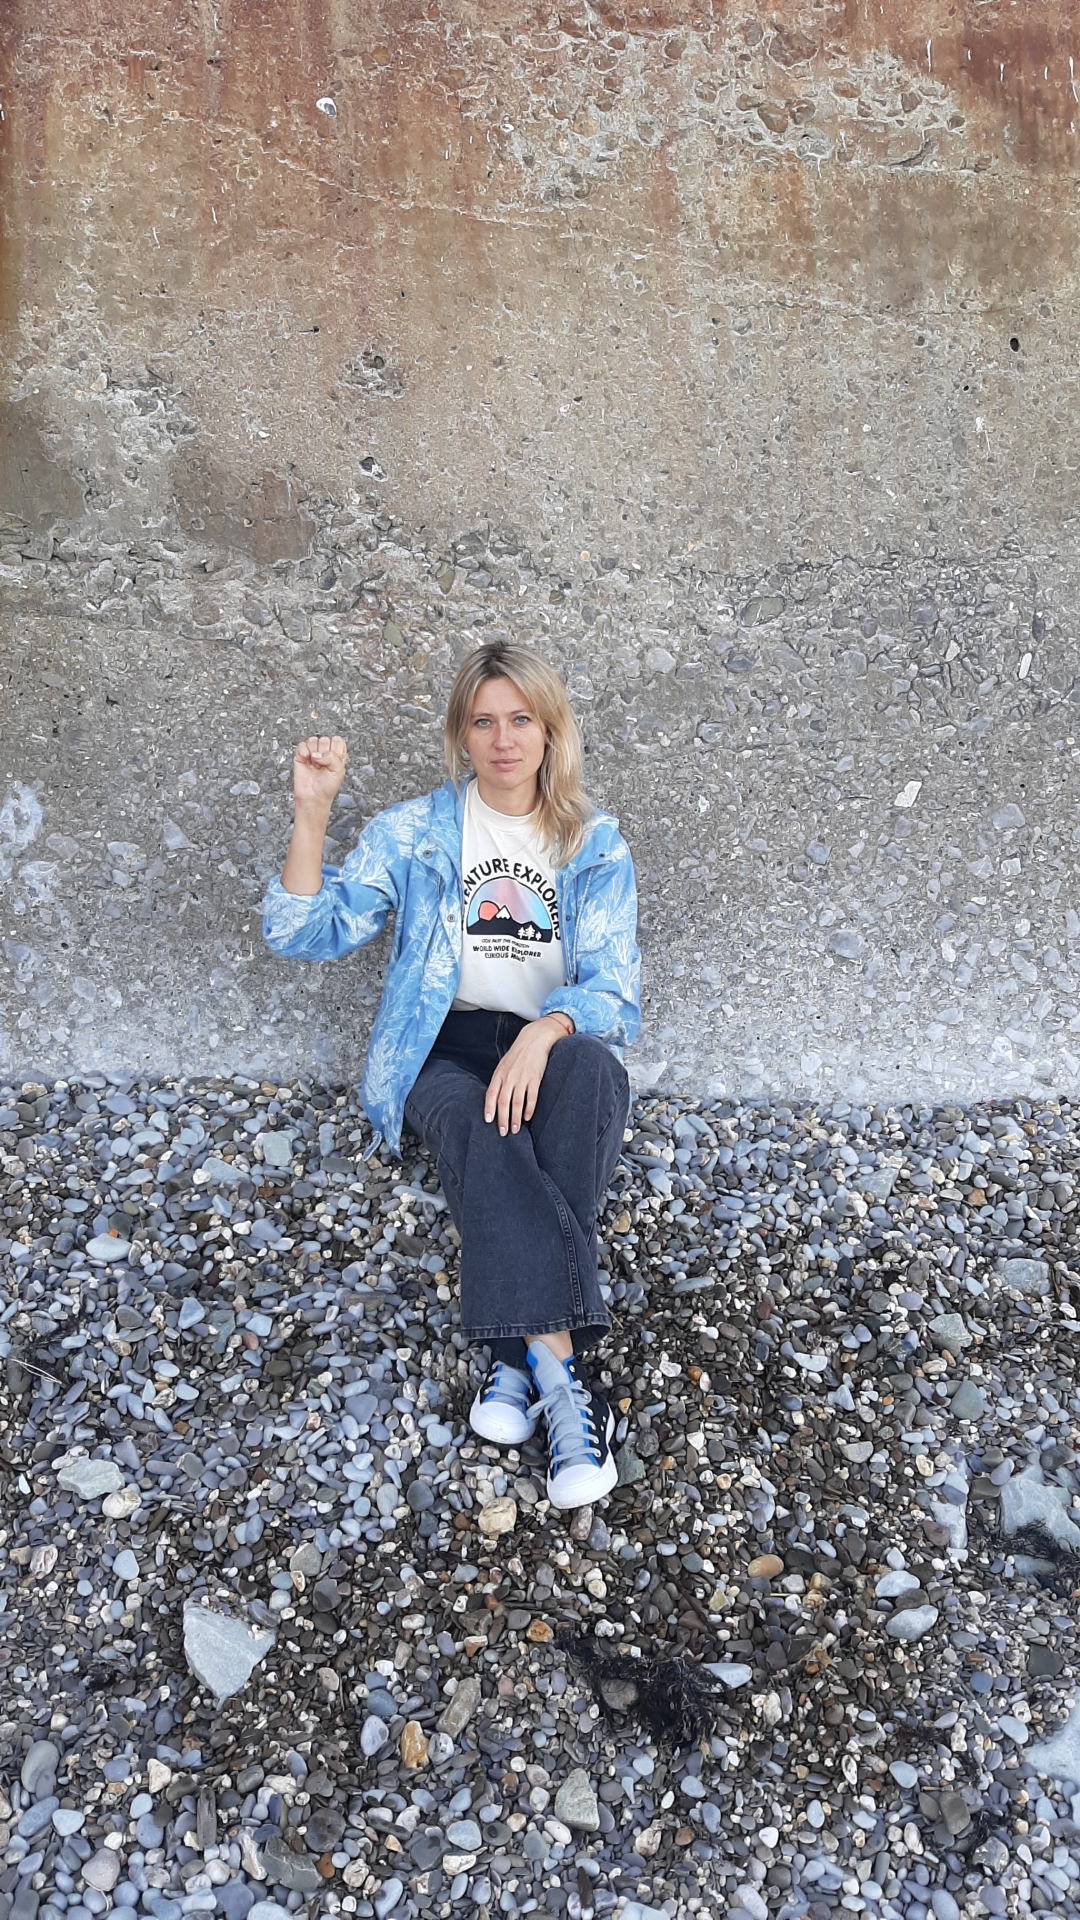
Label: clear